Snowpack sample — Buffalo Mountain, Silverthorne, Colorado, USA (2/22/26, 2:02 PM MST)
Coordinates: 39.622, -106.113
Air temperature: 33 °F
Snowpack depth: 63 cm
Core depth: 20 cm
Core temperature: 23 °F
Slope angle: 11°, slope face: 116°
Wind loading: low
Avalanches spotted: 0
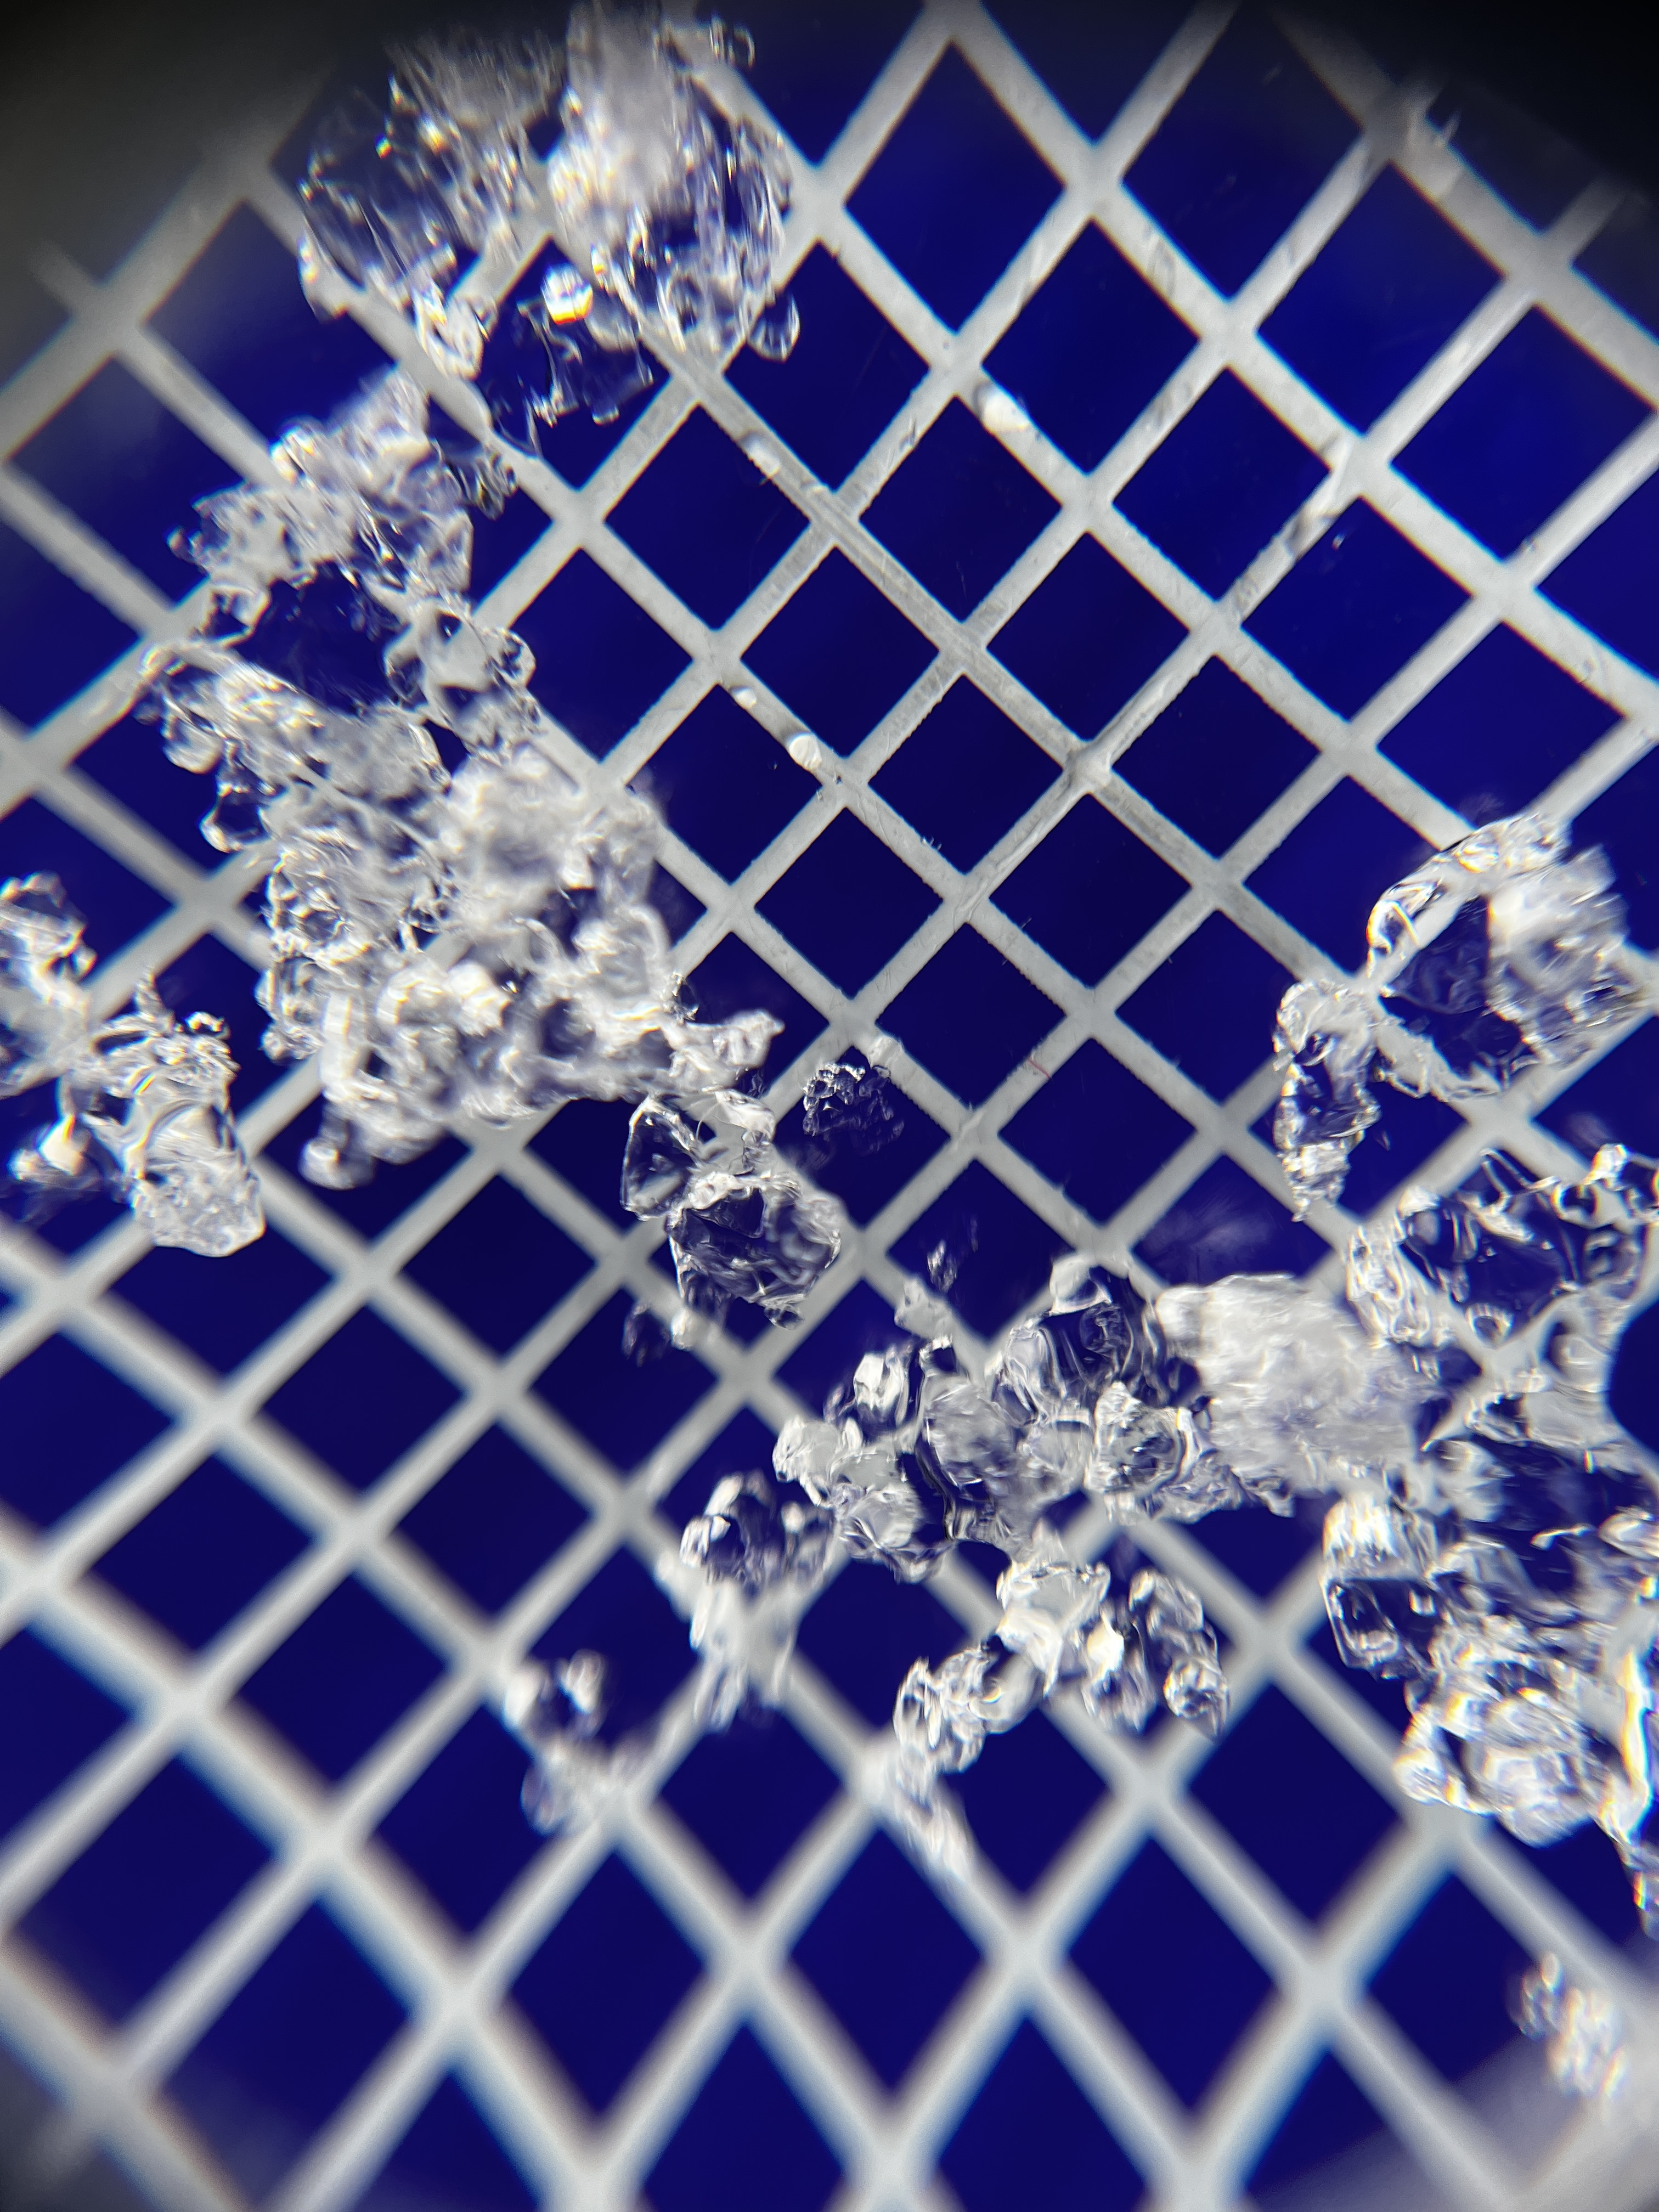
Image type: magnified_profile
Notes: In a firebreak similar to site 1, minimal wind loading with no spotted avalanches (not many faces in view though)